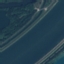
Land use / land cover: River